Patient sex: M
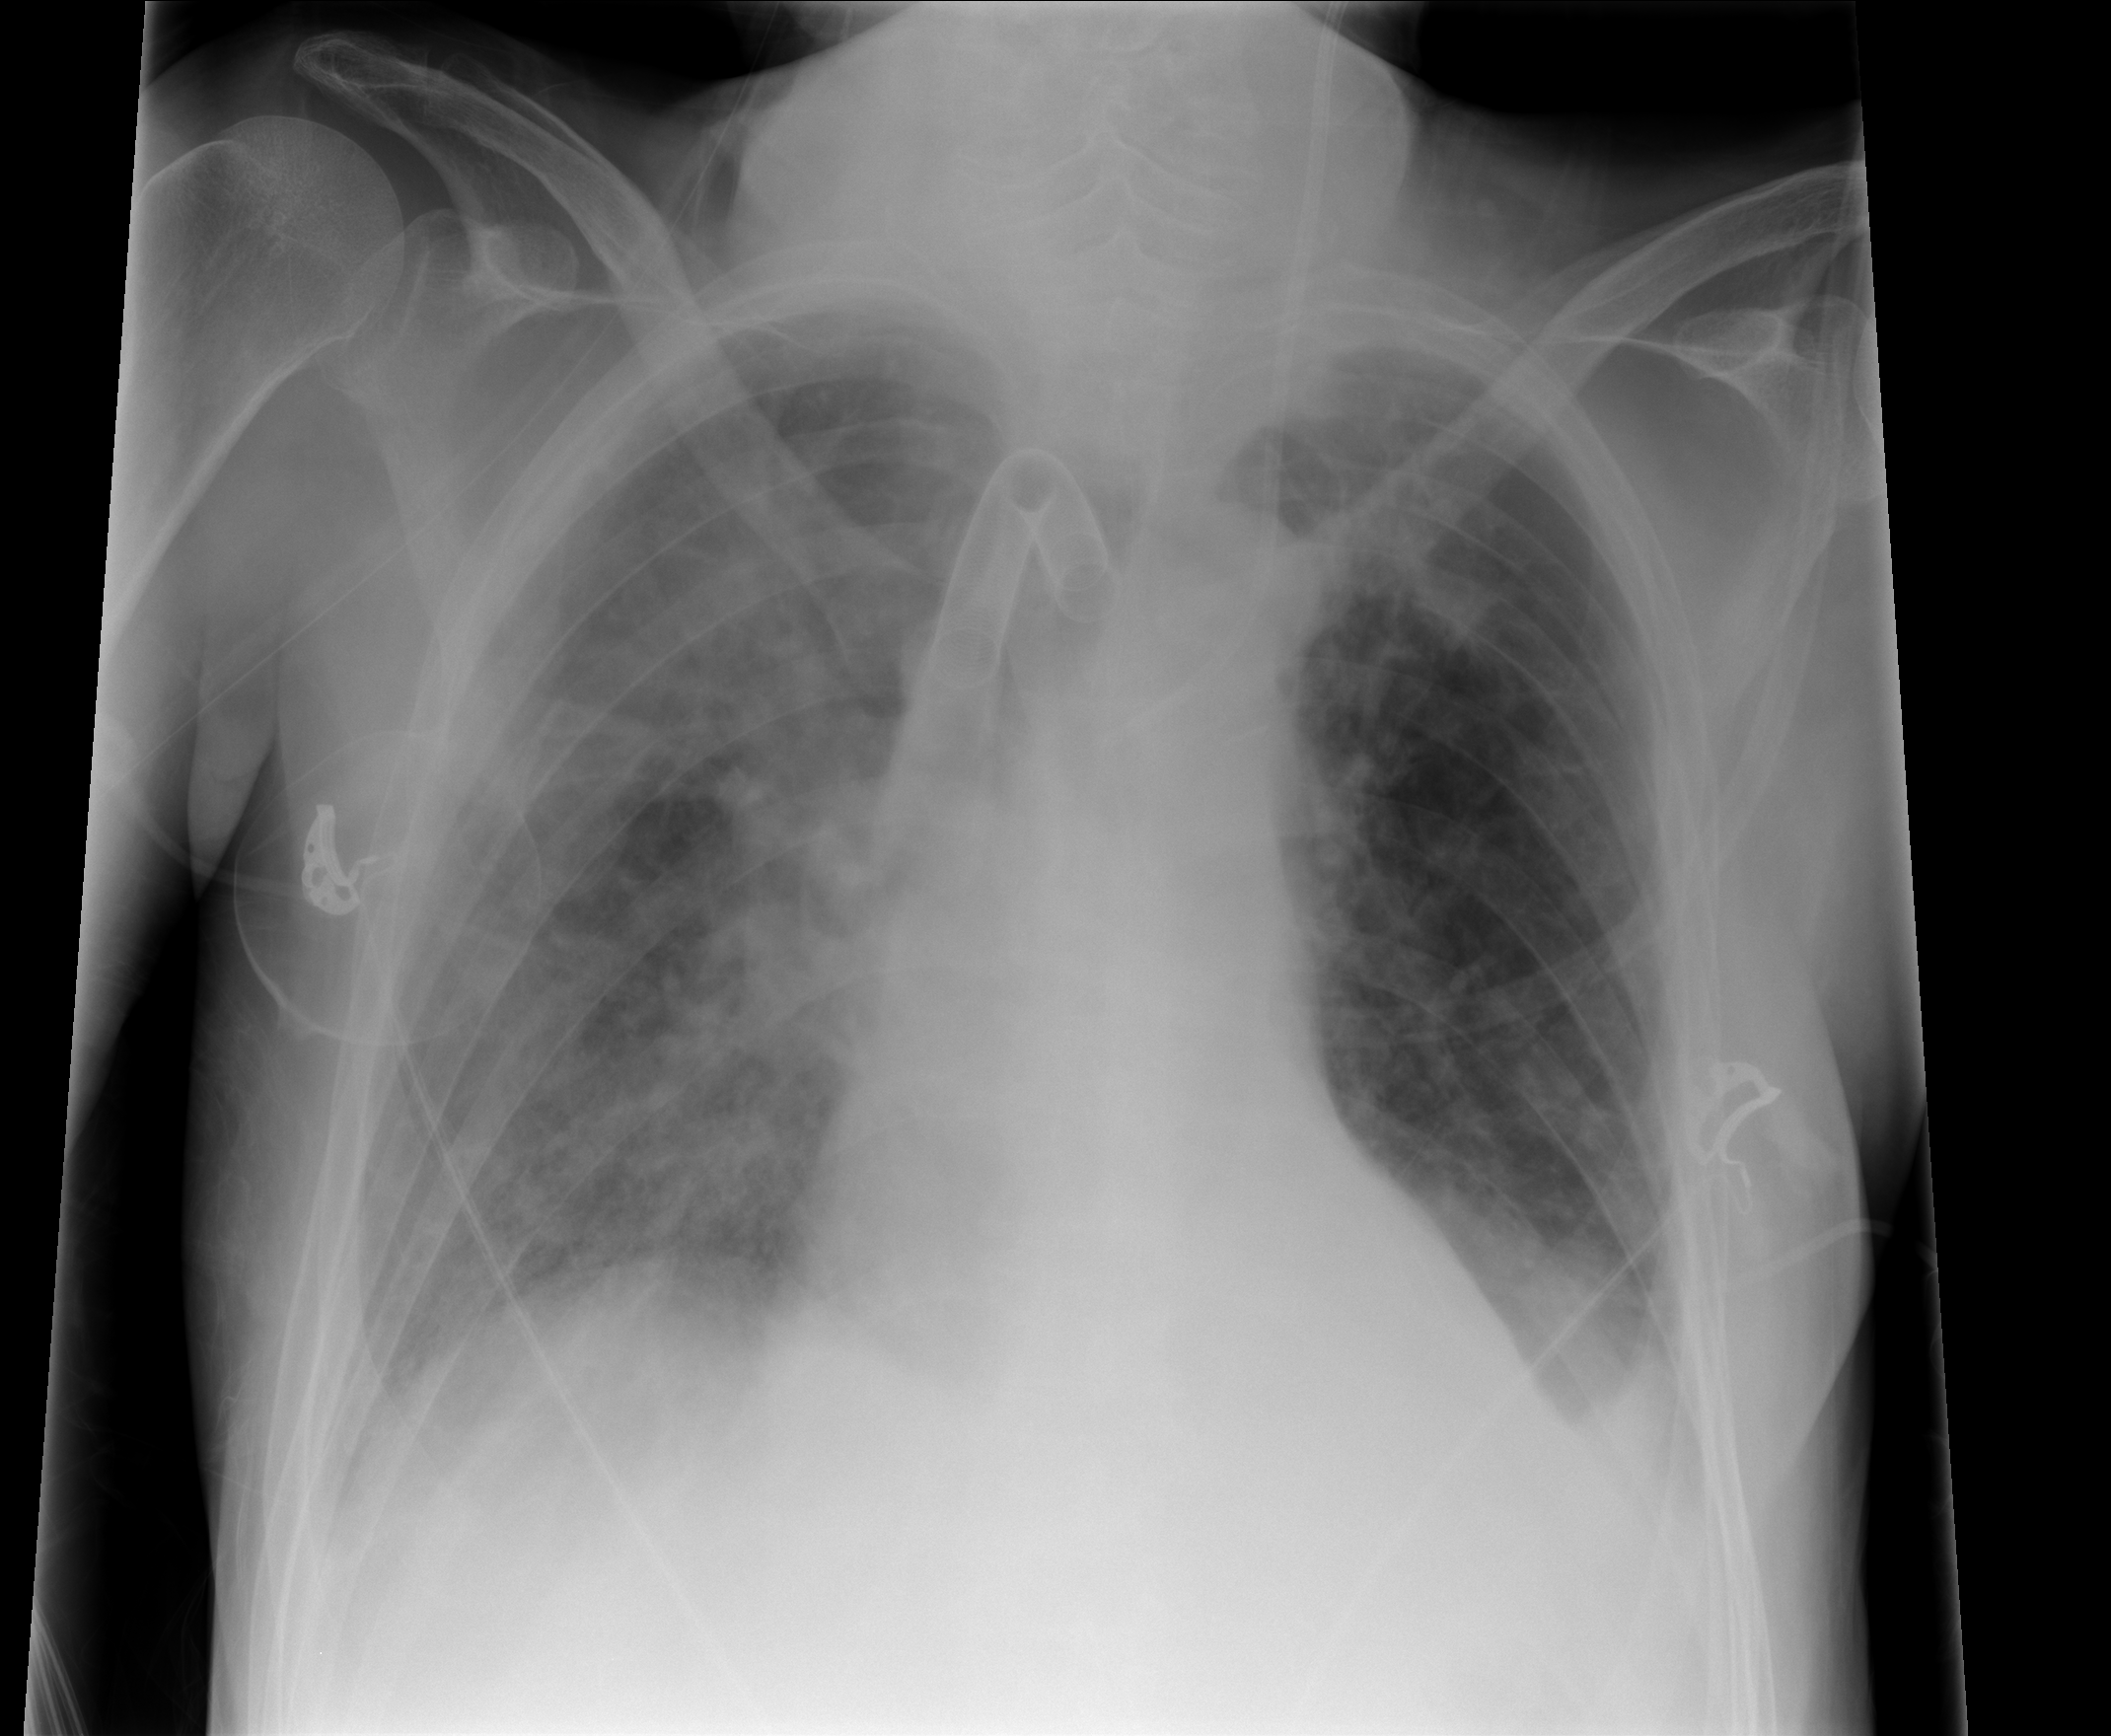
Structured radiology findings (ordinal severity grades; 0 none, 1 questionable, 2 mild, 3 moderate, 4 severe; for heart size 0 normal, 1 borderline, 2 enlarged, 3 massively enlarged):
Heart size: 0
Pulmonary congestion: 2
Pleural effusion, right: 2
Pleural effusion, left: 2
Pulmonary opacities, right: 3
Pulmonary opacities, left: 2
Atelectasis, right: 2
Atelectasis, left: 2